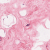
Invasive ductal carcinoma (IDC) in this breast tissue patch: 0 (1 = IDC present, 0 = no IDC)